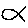
Label: fish